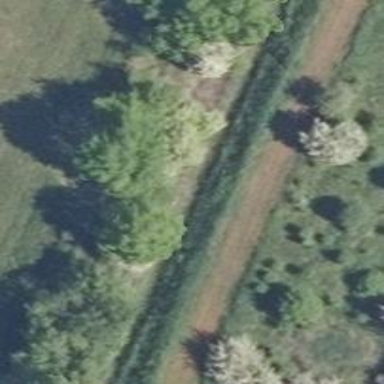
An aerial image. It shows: Row of broadleaved trees.